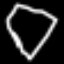
Label: diamond